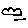
Label: cloud